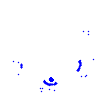
Particle: electron